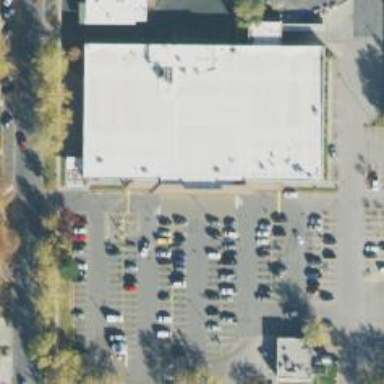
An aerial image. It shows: Parking space.